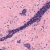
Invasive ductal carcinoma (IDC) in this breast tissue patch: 0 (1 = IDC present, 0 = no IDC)